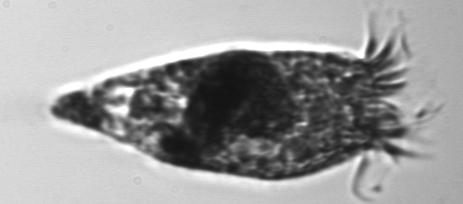
Label: Strombidium_conicum